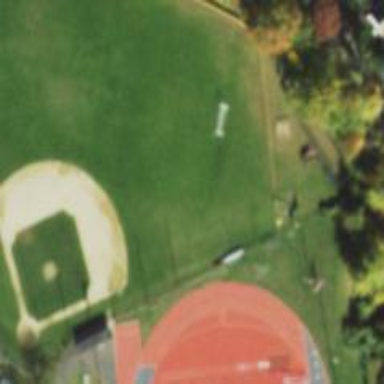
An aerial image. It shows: Baseball pitch for leisure and sports activities.